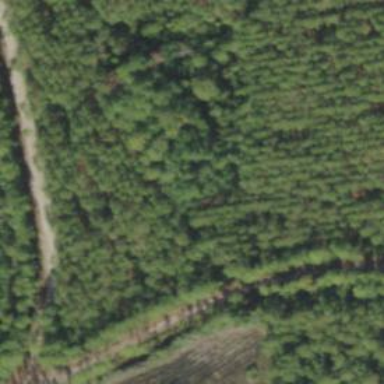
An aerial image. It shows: Woodland consisting mainly of needle-leaved trees.